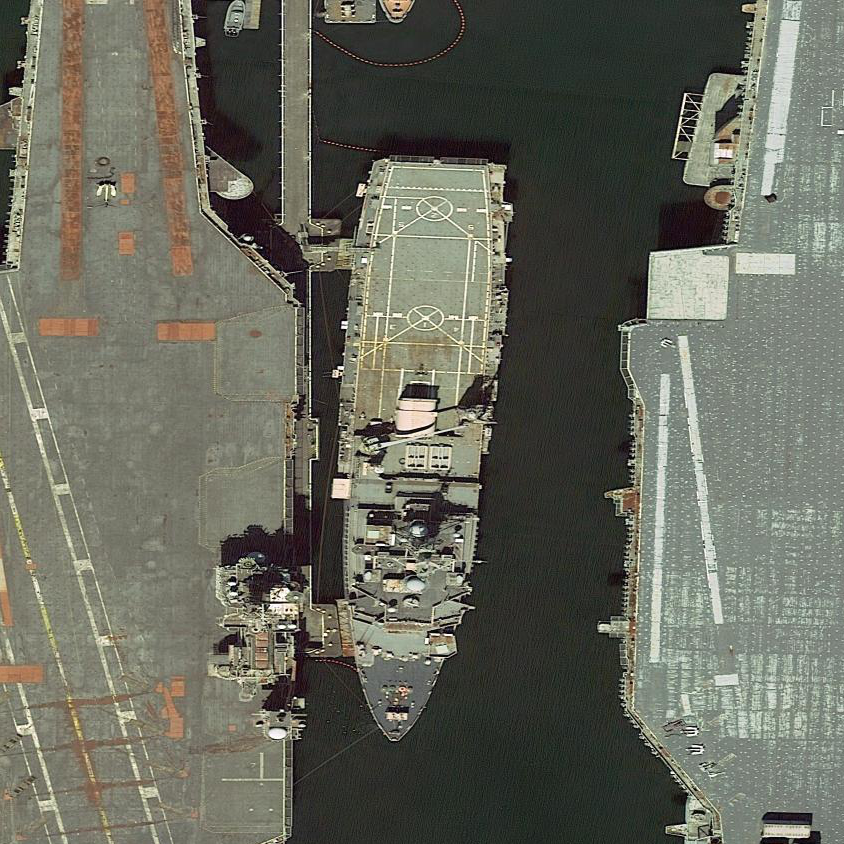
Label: combat